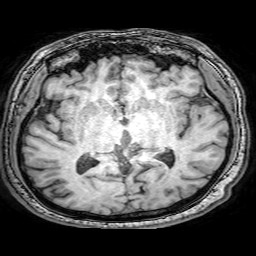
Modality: T1w
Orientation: coronal
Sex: male
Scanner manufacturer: philips
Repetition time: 0.008225 s
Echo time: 0.0038 s